【题型】证明题　【知识点】解析几何　【难度】hard
已知双曲线 $C$：$x^2 - \frac{y^2}{b^2} = 1$ 的图像经过点 $(2,3)$，点 $A$、$F_2$ 分别是双曲线 $C$ 的左顶点和右焦点。设过 $F_2$ 的直线 $l$ 交 $C$ 的右支于 $P$、$Q$ 两点，其中点 $P$ 在第一象限。

(1) 求双曲线 $C$ 的标准方程；

(2) 若直线 $AP$、$AQ$ 分别交直线 $x = \frac{1}{2}$ 于 $M$、$N$ 两点，证明：$\overrightarrow{MF_2} \cdot \overrightarrow{NF_2}$ 为定值；

(3) 是否存在常数 $\lambda$，使得 $\angle PF_2A = \lambda \angle PAF_2$ 恒成立？若存在，求出 $\lambda$ 的值；若不存在，说明理由。

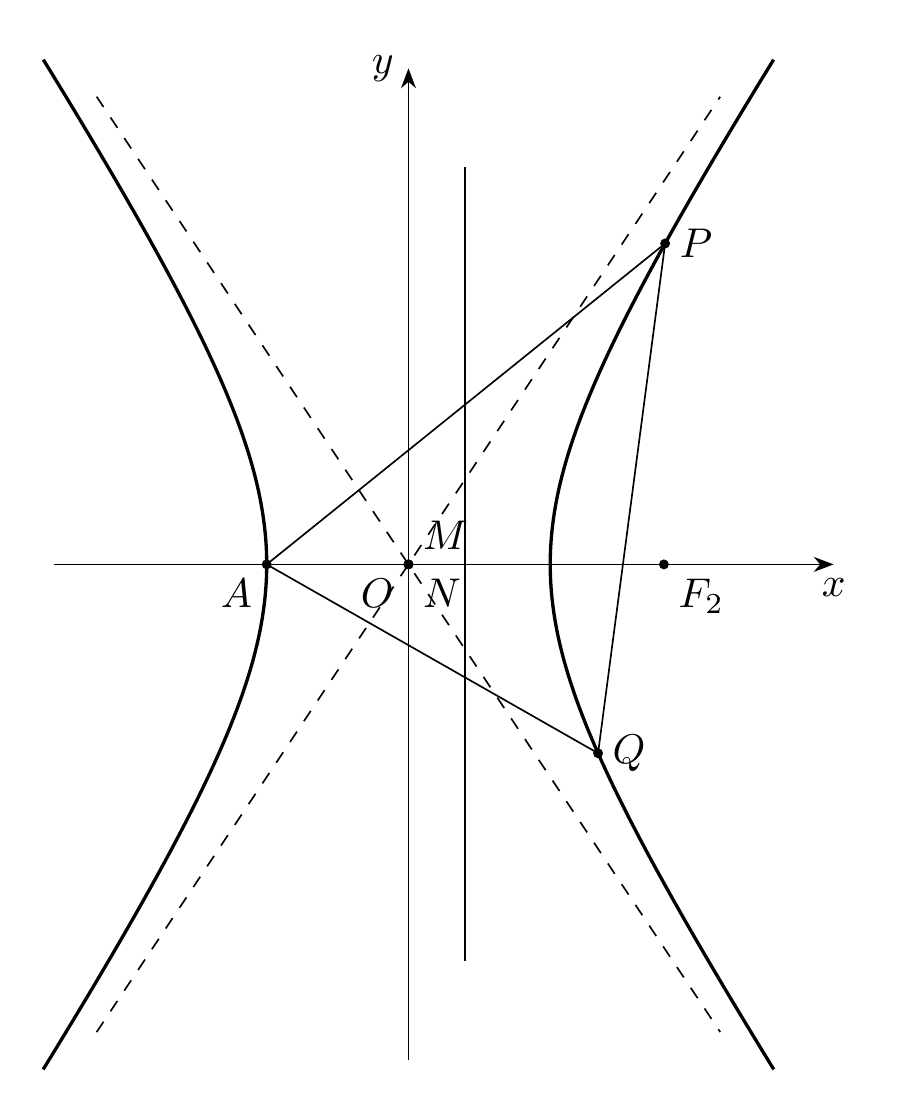
【解答】
\textbf{【答案】}
(1) $x^2 - \frac{y^2}{3} = 1$；

(2) 证明见解析；

(3) $\lambda = 2$，证明见解析。

\textbf{【分析】}
(1) 根据点在双曲线上，即可求得曲线 $C$ 方程；

(2) 设出直线 $PQ$ 的方程，联立双曲线方程，得到关于点 $P,Q$ 坐标的韦达定理；再分别求得 $AP,AQ$ 的方程，以及点 $M,N$ 的坐标，利用数量积的坐标运算，即可证明；

(3) 求得直线 $PQ$ 不存在斜率时满足的 $\lambda$，当斜率存在时，将所求问题，转化为直线 $PA,PF_2$ 斜率之间的关系，结合点 $P$ 的坐标满足曲线 $C$ 方程，求解即可。

\textbf{【详解】}
(1) 由双曲线 $C$：$x^2 - \frac{y^2}{b^2} = 1$ 的图像经过点 $(2,3)$ 得：$2^2 - \frac{3^2}{b^2} = 1$，解得：$b^2 = 3$，

所以双曲线 $C$ 的标准方程为：$x^2 - \frac{y^2}{3} = 1$；

---

(2)

由 (1) 中所求可得点 $A$，$F_2$ 的坐标分别为 $(-1,0)$，$(2,0)$，

又双曲线渐近线为 $y = \pm \sqrt{3}x$，显然直线 $PQ$ 的斜率不为零，

故设其方程为 $x = my + 2$，$\left(m \neq \pm \frac{\sqrt{3}}{3}\right)$，

联立双曲线方程 $x^2 - \frac{y^2}{3} = 1$ 可得：$(3m^2 - 1)y^2 + 12my + 9 = 0$，

设点 $P,Q$ 的坐标分别为 $(x_1,y_1)$，$(x_2,y_2)$，

则 $y_1 + y_2 = -\frac{12m}{3m^2 - 1}$，$y_1y_2 = \frac{9}{3m^2 - 1}$，

$x_1 + x_2 = m(y_1 + y_2) + 4 = -\frac{4}{3m^2 - 1}$，

$x_1x_2 = m^2y_1y_2 + 2m(y_1 + y_2) + 4 = \frac{-3m^2 - 4}{3m^2 - 1}$；

又直线 $AP$ 方程为：$y = \frac{y_1}{x_1 + 1}(x + 1)$，令 $x = \frac{1}{2}$，则 $y = \frac{3}{2} \cdot \frac{y_1}{x_1 + 1}$，

故点 $M$ 的坐标为 $\left(\frac{1}{2},\frac{3}{2} \cdot \frac{y_1}{x_1 + 1}\right)$；

直线 $AQ$ 方程为：$y = \frac{y_2}{x_2 + 1}(x + 1)$，令 $x = \frac{1}{2}$，则 $y = \frac{3}{2} \cdot \frac{y_2}{x_2 + 1}$，

故点 $N$ 的坐标为 $\left(\frac{1}{2},\frac{3}{2} \cdot \frac{y_2}{x_2 + 1}\right)$；

则 $\overrightarrow{MF_2} \cdot \overrightarrow{NF_2} = \left(\frac{3}{2}, -\frac{3}{2} \cdot \frac{y_1}{x_1 + 1}\right) \cdot \left(\frac{3}{2}, -\frac{3}{2} \cdot \frac{y_2}{x_2 + 1}\right)$

$= \frac{9}{4} + \frac{9}{4} \cdot \frac{y_1y_2}{x_1x_2 + x_1 + x_2 + 1} = \frac{9}{4} + \frac{9}{4} \cdot \frac{\frac{9}{3m^2 - 1}}{\frac{-3m^2 - 4}{3m^2 - 1} - \frac{4}{3m^2 - 1} + 1} = \frac{9}{4} + \frac{9}{4} \cdot \frac{9}{-9} = 0$

故 $\overrightarrow{MF_2} \cdot \overrightarrow{NF_2}$ 为定值 $0$。

---

(3) 当直线 $PQ$ 斜率不存在时，

对曲线 $C$: $x^2 - \frac{y^2}{3} = 1$，令 $x = 2$，解得 $y = \pm 3$，

故点 $P$ 的坐标为 $(2,3)$，此时 $\angle PF_2A = 90^\circ$，

$\tan \angle PAF_2 = \frac{3}{2 - (-1)} = 1$，故 $\angle PAF_2 = 45^\circ$，

此时 $\angle PF_2A = 2 \angle PAF_2$，故 $\lambda = 2$ 满足题意；

当直线 $PQ$ 斜率存在时，设 $P(x_0,y_0)$，则 $x_0 > 1$，$y_0 > 0$，且 $x_0^2 - \frac{y_0^2}{3} = 1$，

则 $\tan \angle PAF_2 = k_{PA} = \frac{y_0}{x_0 + 1}$，$\tan \angle PF_2A = -k_{PF_2} = \frac{y_0}{2 - x_0}$，

而 $\tan 2\angle PAF_2 = \frac{2\tan \angle PAF_2}{1 - \tan^2 \angle PAF_2} = \frac{2 \cdot \frac{y_0}{x_0 + 1}}{1 - \left(\frac{y_0}{x_0 + 1}\right)^2} = \frac{2y_0(x_0 + 1)}{(x_0 + 1)^2 - y_0^2}$，

又 $(x_0 + 1)^2 - y_0^2 = (x_0 + 1)^2 - 3(x_0^2 - 1) = -2x_0^2 + 2x_0 + 4 = -2(x_0 + 1)(x_0 - 2)$，

故 $\tan 2\angle PAF_2 = \frac{2y_0(x_0 + 1)}{-2(x_0 + 1)(x_0 - 2)} = \frac{y_0}{2 - x_0} = \tan \angle PF_2A$，

又 $\angle PF_2A$，$2\angle PAF_2$ 均在 $(0,\pi)$ 内，故 $\angle PF_2A = 2\angle PAF_2$。

综上，存在常数 $\lambda = 2$，使得 $\angle PF_2A = \lambda \angle PAF_2$ 恒成立。

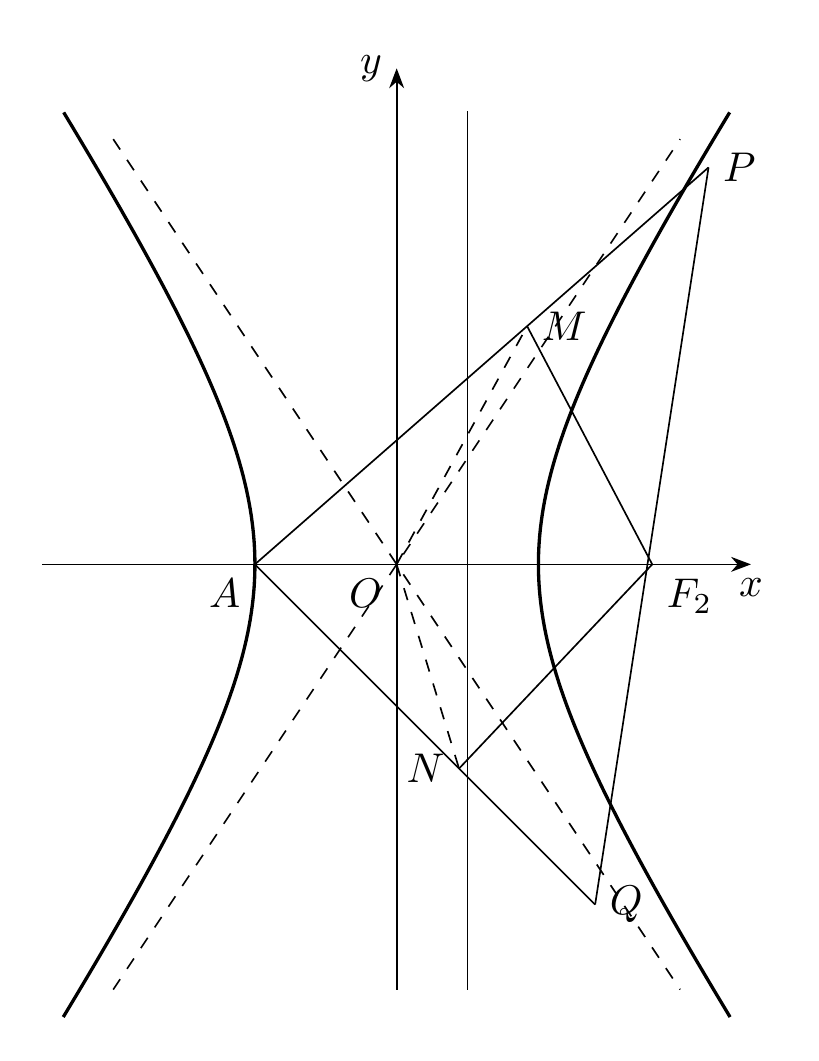